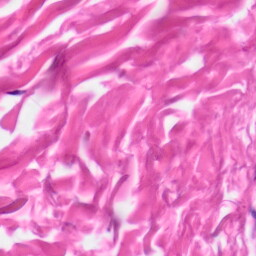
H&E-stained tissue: Skin